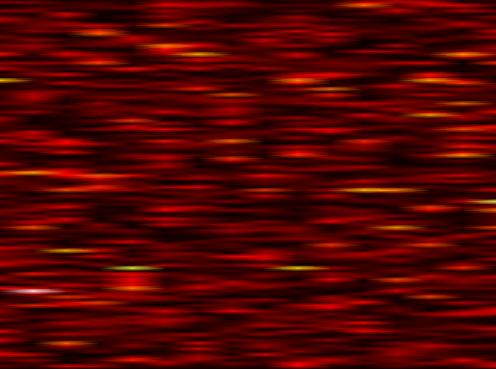
Label: WOLA